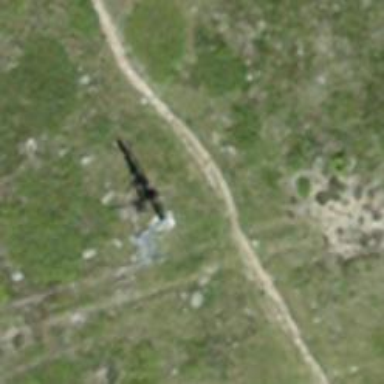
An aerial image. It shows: Pylon used for aerialway.